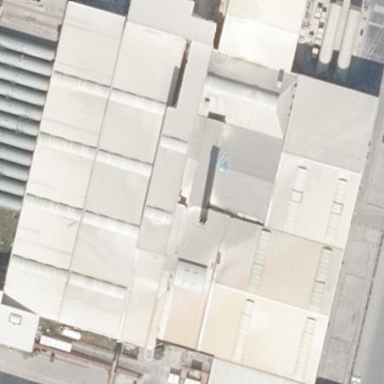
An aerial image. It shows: Industrial building.